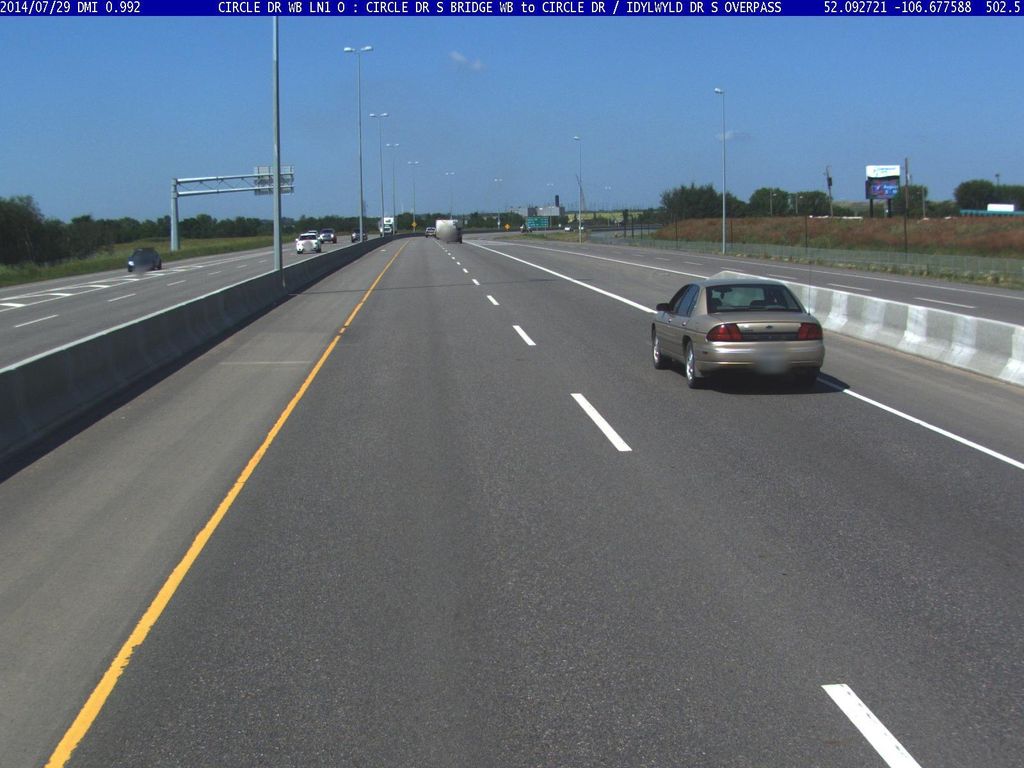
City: saskatoon